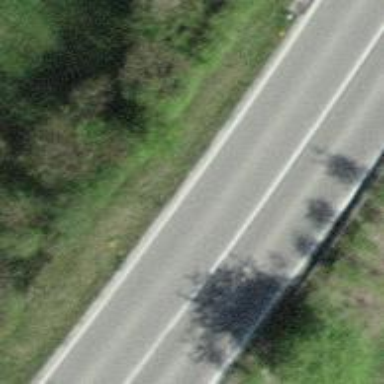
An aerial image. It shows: Asphalt road classified as primary highway.